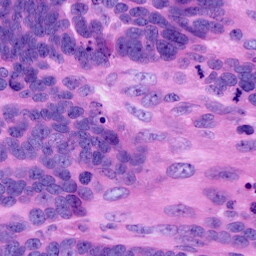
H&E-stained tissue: Ovarian